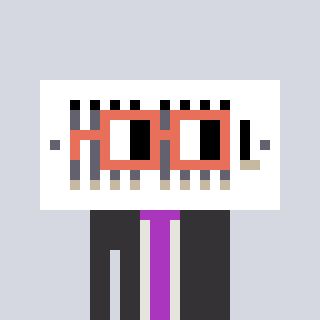
a pixel art character with square orange glasses, a vent-shaped head and a grayscale-colored body on a cool background